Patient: sex M, age 44
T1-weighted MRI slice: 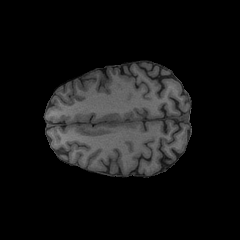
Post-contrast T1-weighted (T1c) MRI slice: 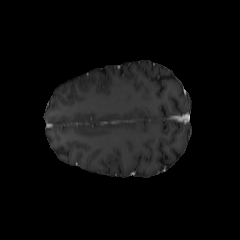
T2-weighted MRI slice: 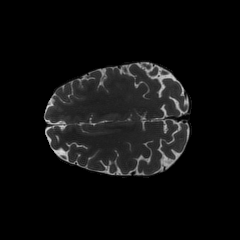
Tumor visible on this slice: no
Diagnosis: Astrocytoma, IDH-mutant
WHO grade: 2